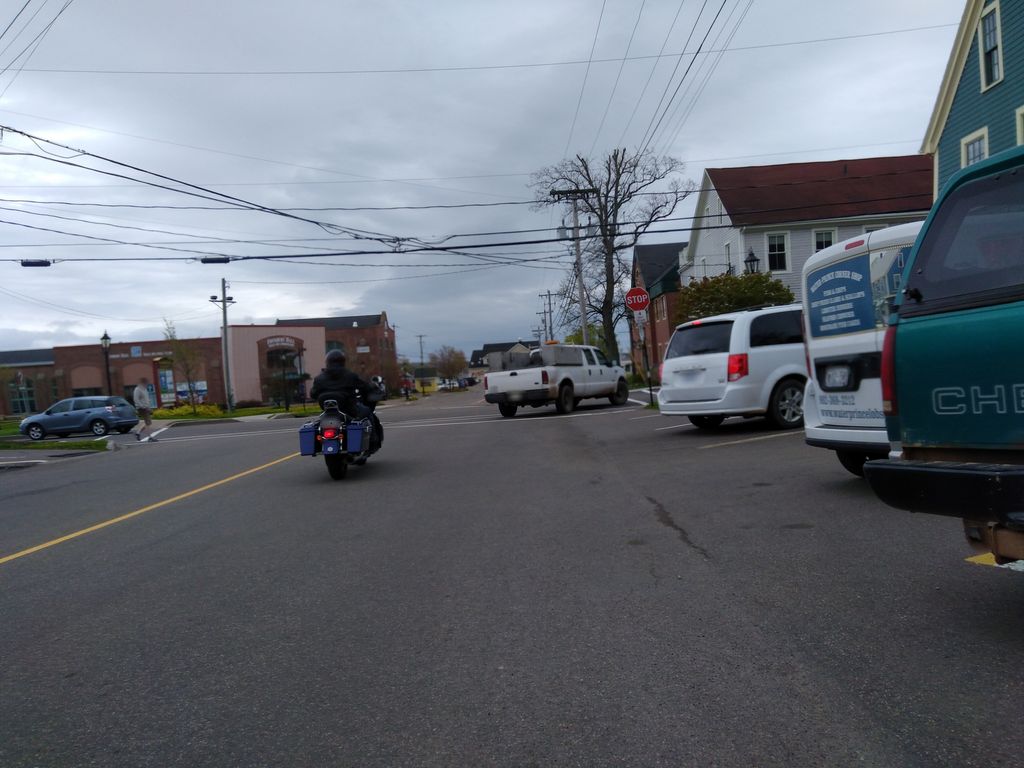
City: charlottetown